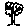
Label: tree